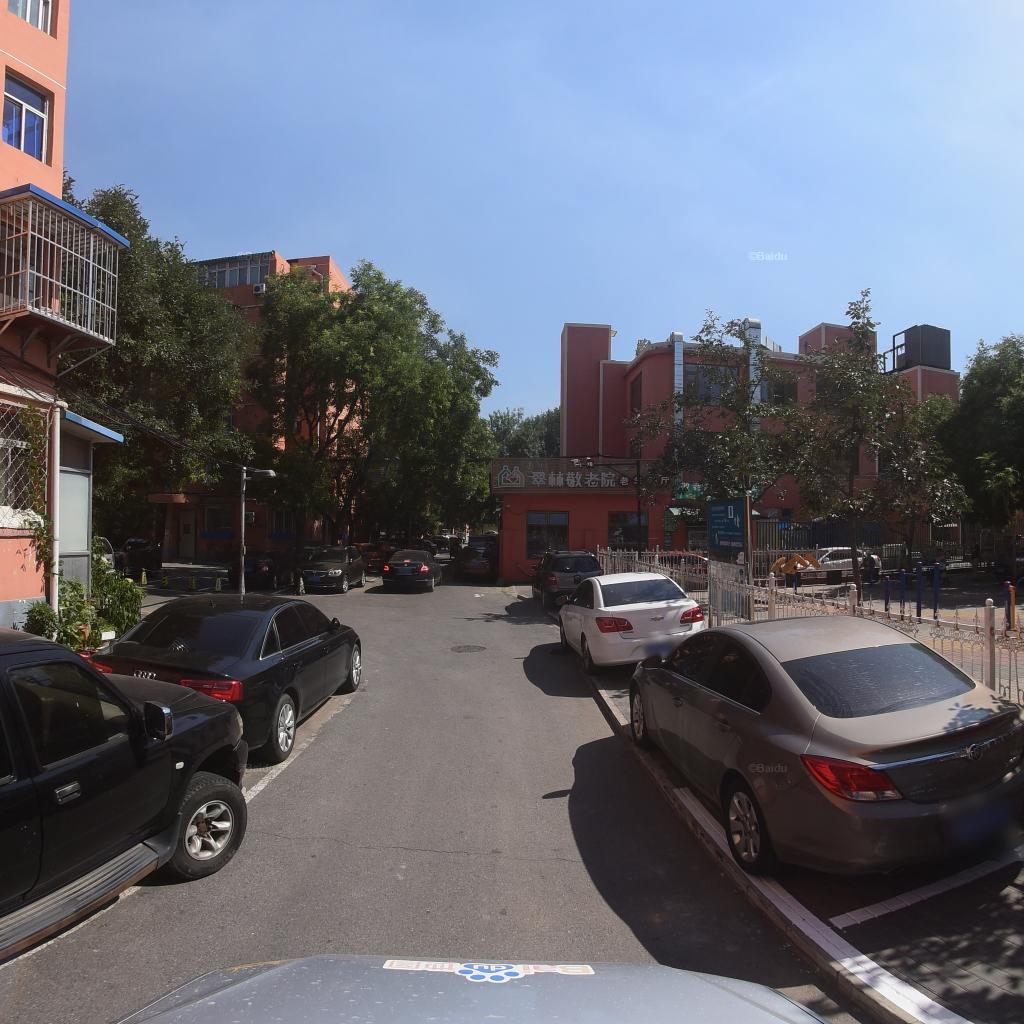
Region: Fengtai
Road damage annotations: manhole cover, transverse crack